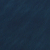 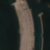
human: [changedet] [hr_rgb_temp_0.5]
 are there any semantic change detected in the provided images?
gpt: New elongated artificial island is present in the middle of the sea.